Question: I'd like to replicate the "punch-card" style graph presented on github via highcharts.

I'm really struggling with this one, here's a <URL> that starts to get me there. I'd rather have days on the y and time on the x, but I'm at a loss at to how I should go about doing this.
Any help appreciated.
TIA!
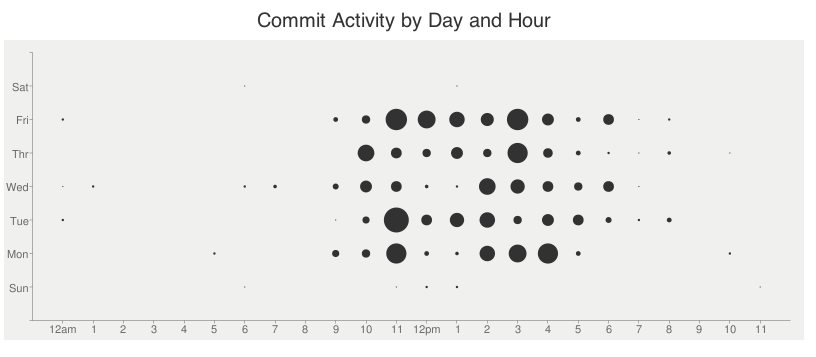
Answer: I was not able to flip the axis but sorted out a lot of things for you.
'''
<div id="container" style="height: 400px"></div>
'''
'''
var chart = new Highcharts.Chart({
chart: {
renderTo: 'container',
defaultSeriesType: 'scatter'
},
xAxis: {
categories: ['Jan', 'Feb', 'Mar', 'Apr', 'May', 'Jun', 'Jul', 'Aug', 'Sep', 'Oct', 'Nov', 'Dec']
},
yAxis: {
},
plotOptions: {
scatter: {
marker: {
radius: 4,
states: {
hover: {
enabled: true,
lineColor: 'rgb(100,100,100)'
}
}
},
states: {
hover: {
marker: {
enabled: false
}
}
}
}
},
series: [{
data: [{y: 161}, {y: 167}, {y: 165}, {y: 140}, {y: 172}, {y: 163}, {y: 187}, {y: 107}, {y: 147}, {y: 145}, {y: 112}, {y: 199}]
}]
});
'''